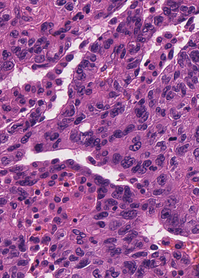
Tumor epithelial tissue: yes
Tumor-associated stroma tissue: no
Normal tissue: no